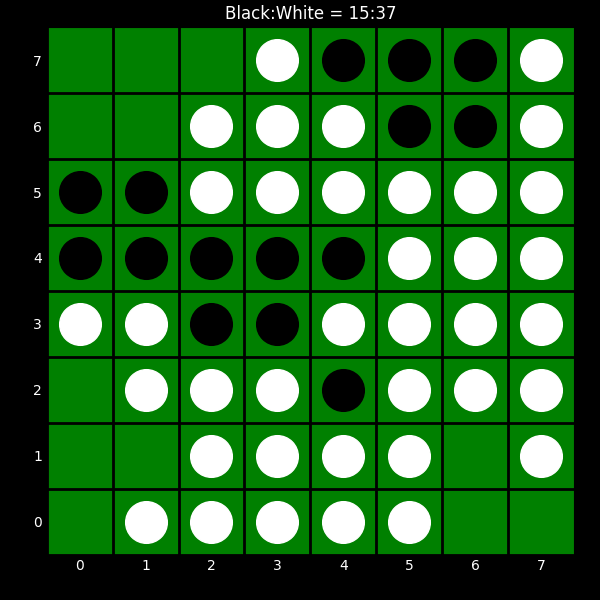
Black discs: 15
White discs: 37